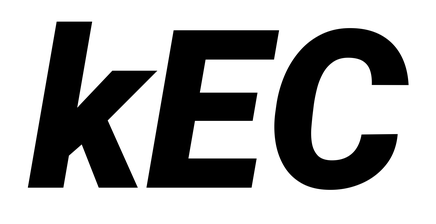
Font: Roboto-Italic_Black_Italic